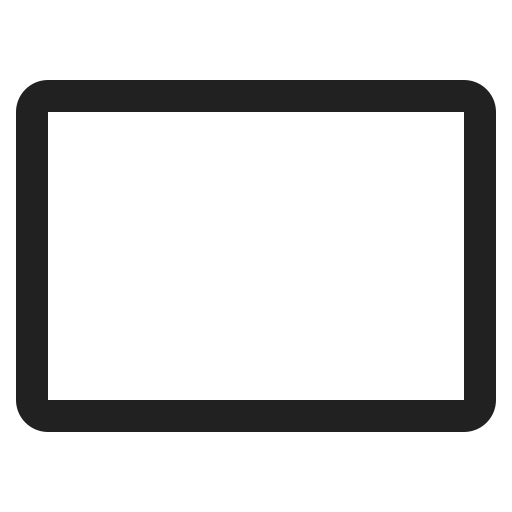
white flag high contrast